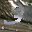
Label: 3